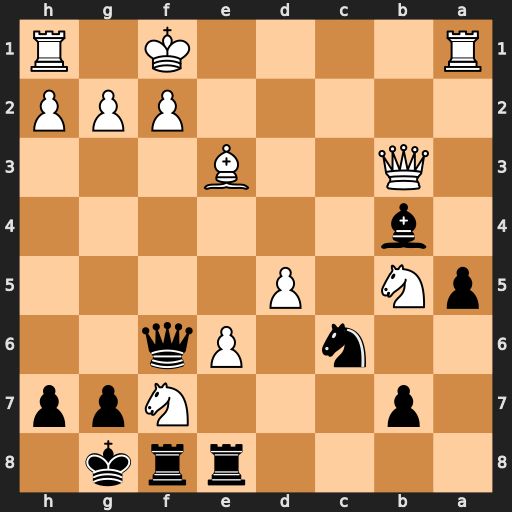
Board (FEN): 4rrk1/1p3Npp/2n1Pq2/pN1P4/1b6/1Q2B3/5PPP/R4K1R
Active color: b
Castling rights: -
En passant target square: -
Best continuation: Qxa1+ Ke2 Qxh1